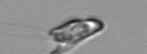
Label: Chrysochromulina_lanceolata